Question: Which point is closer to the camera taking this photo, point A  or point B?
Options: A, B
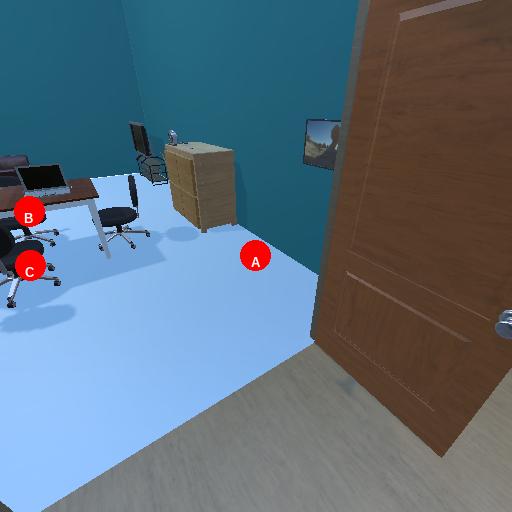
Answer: A